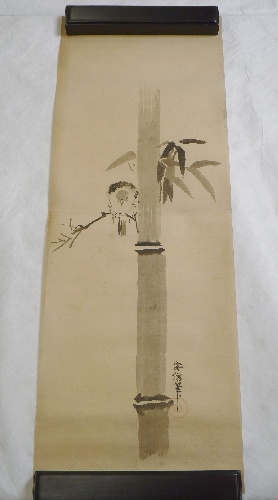
Artist: Kano Yasunobu
Artist bio: Japanese, 1614–1685
Date: early 19th century
Object type: Drawing
Classification: Paintings
Medium: On paper
Culture: Japan
Period: Edo period (1615–1868)
Dimensions: Image: 29 3/8 × 10 1/4 in. (74.6 × 26 cm)
Department: Asian Art
Credit line: Gift of John Achelis, 1907
Accession year: 1907
Repository: Metropolitan Museum of Art, New York, NY
Tags: Bamboo